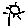
Label: sun